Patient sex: F
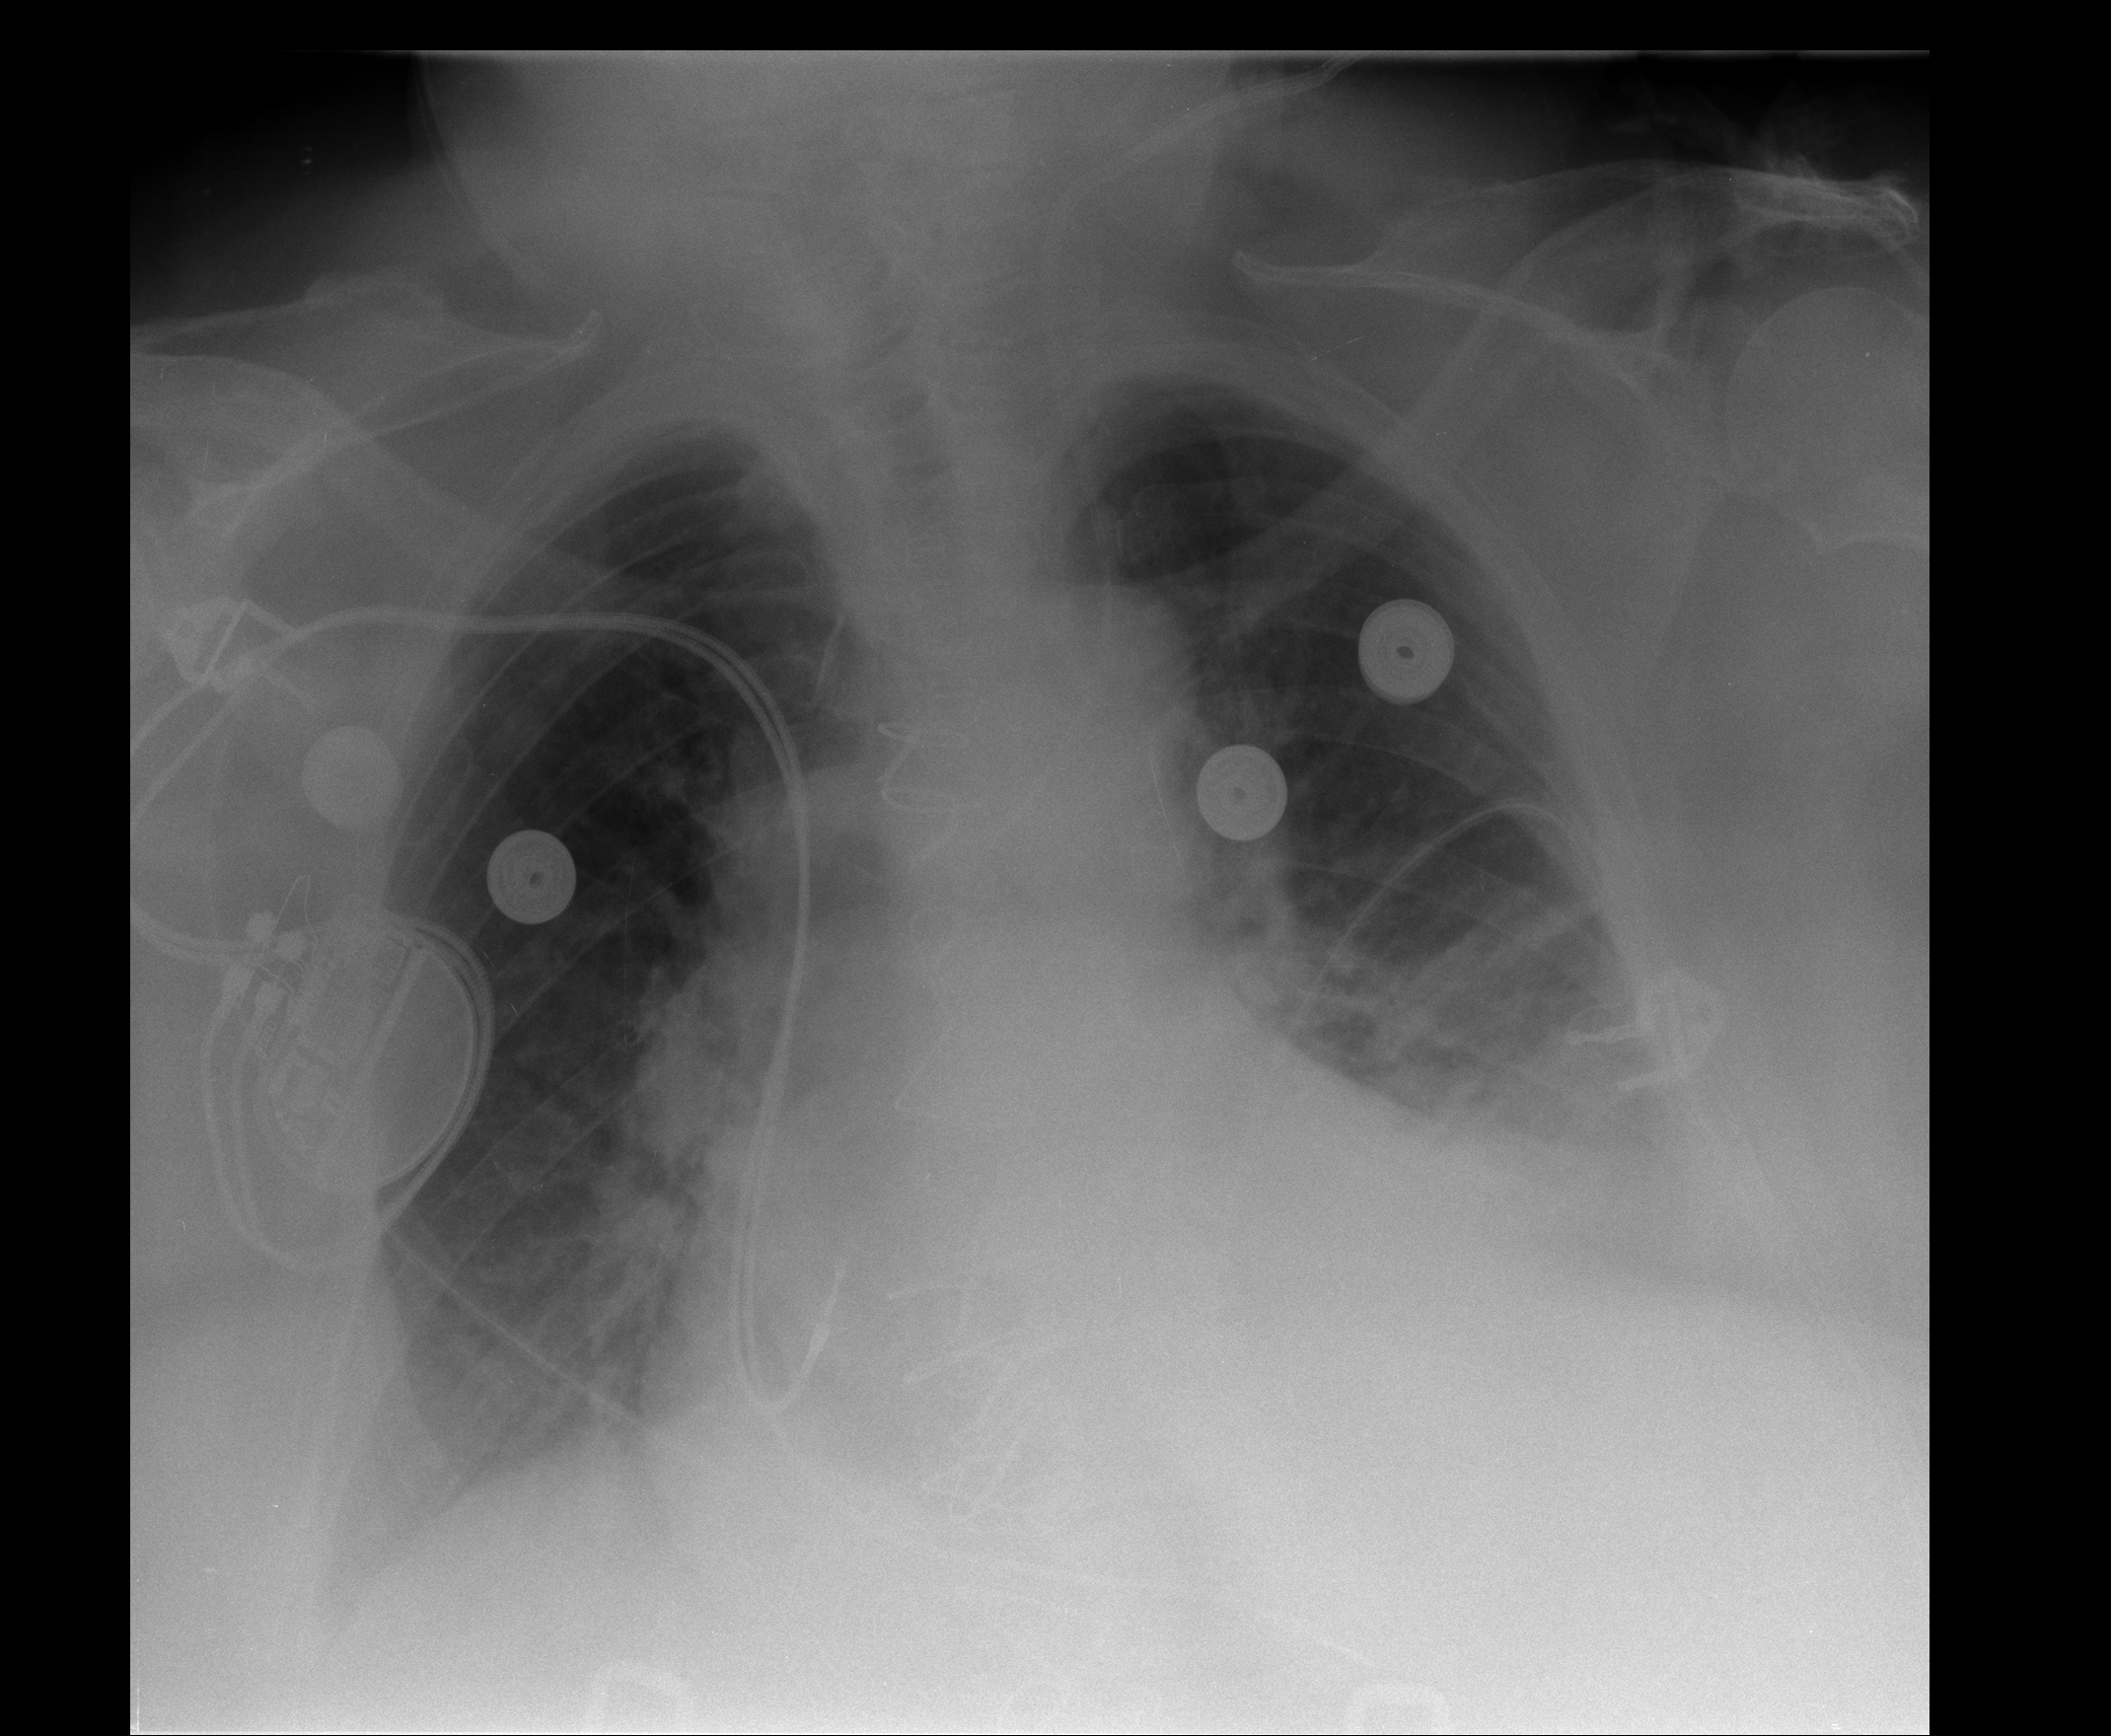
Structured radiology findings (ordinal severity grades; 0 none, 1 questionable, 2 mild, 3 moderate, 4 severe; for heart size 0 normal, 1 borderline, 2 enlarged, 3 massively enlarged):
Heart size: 2
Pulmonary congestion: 0
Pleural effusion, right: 0
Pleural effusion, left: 2
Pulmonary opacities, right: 0
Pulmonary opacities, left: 0
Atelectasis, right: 1
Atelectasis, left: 2